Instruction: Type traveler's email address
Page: traveler
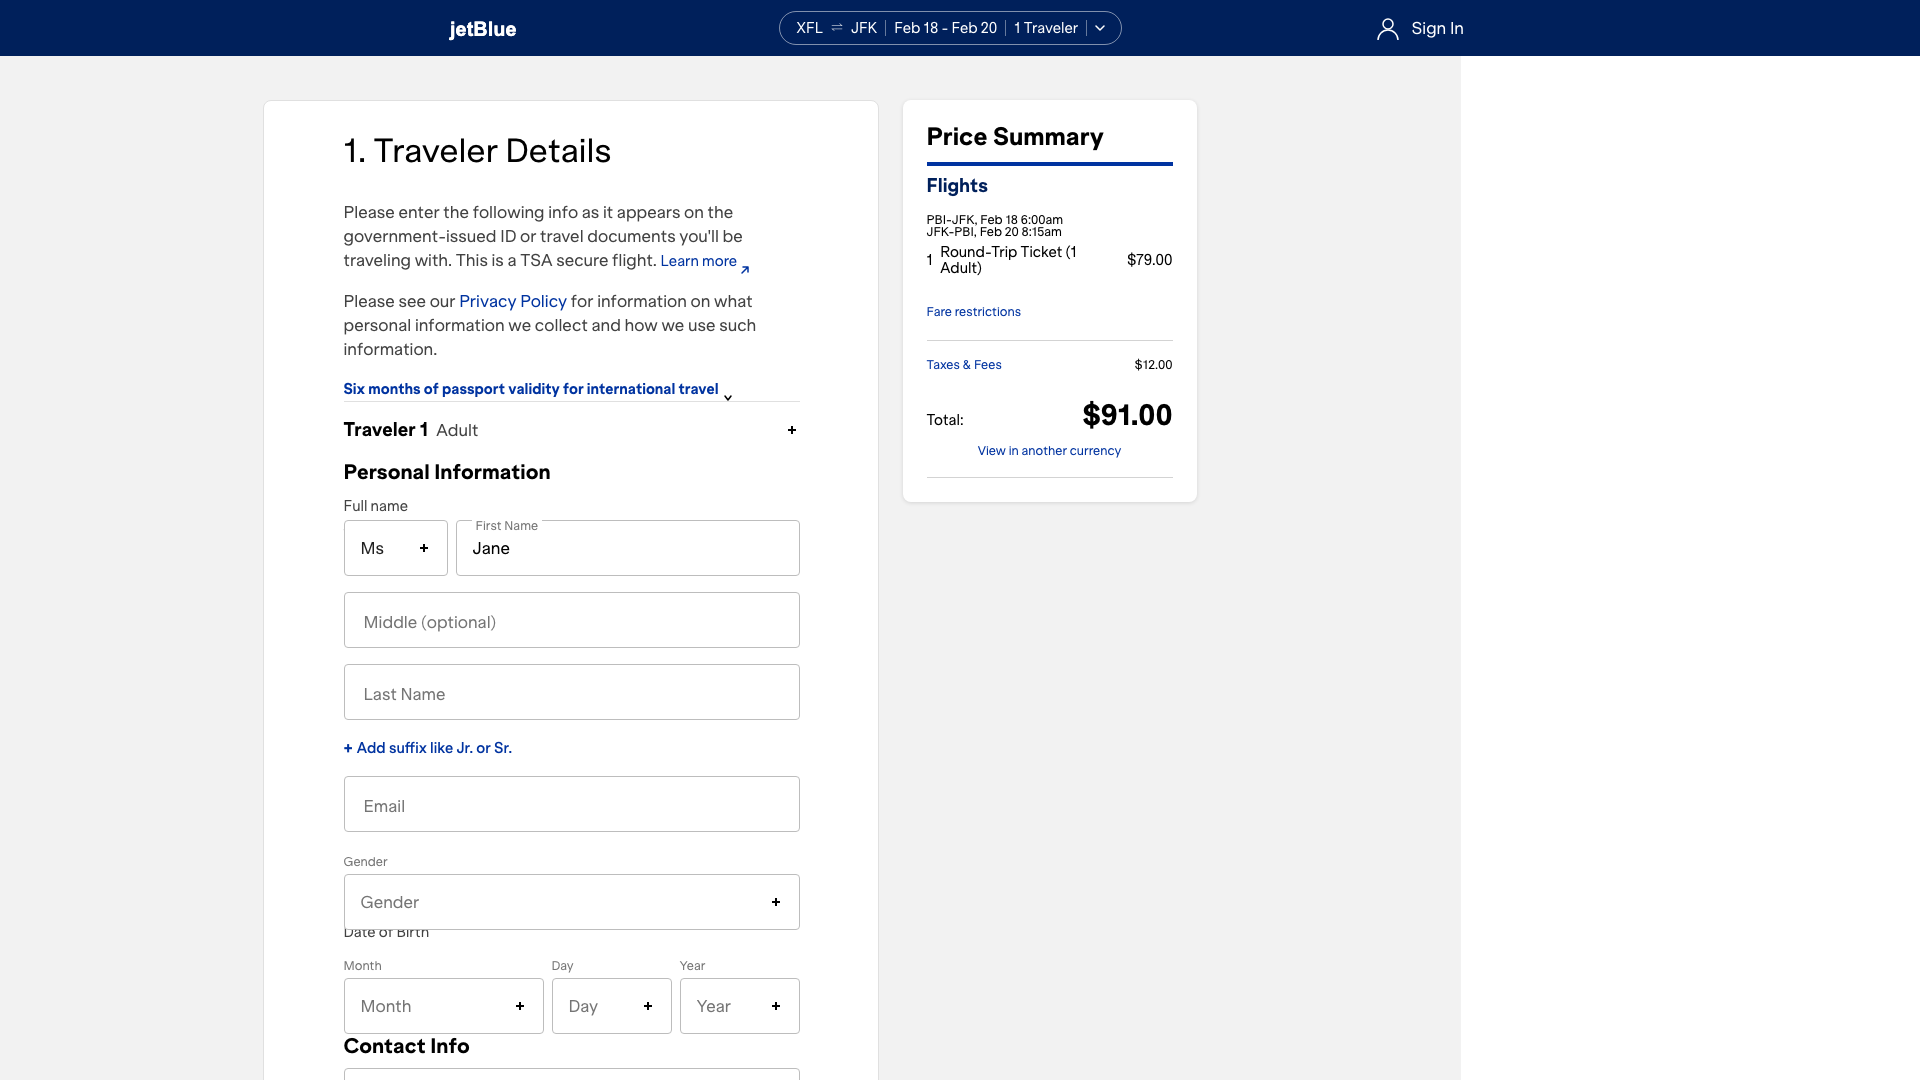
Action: type